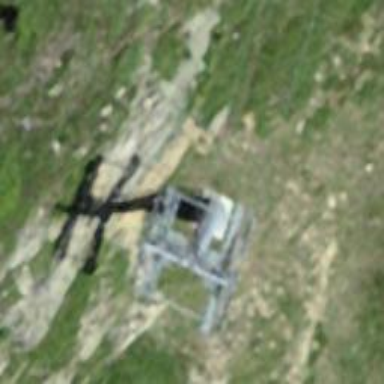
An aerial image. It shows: Pylon for aerialway.